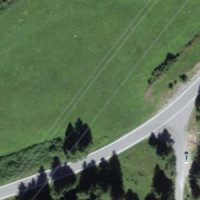
EUNIS habitat code: 23
Species observed at this site:
Erebia epiphron